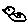
Label: bird